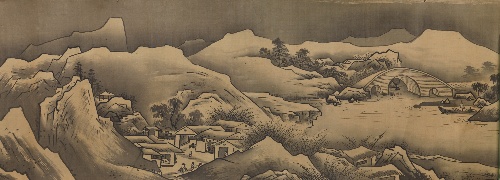
Artist: Unkoku Tōban
Artist bio: Japanese, 1633–1724
Date: 17th century
Object type: Handscroll
Classification: Paintings
Medium: Handscroll; ink on silk
Culture: Japan
Period: Edo period (1615–1868)
Dimensions: Image: 12 3/4 × 19 5/8 in. (32.4 × 49.8 cm)
Department: Asian Art
Credit line: Mary Griggs Burke Collection, Gift of the Mary and Jackson Burke Foundation, 2015
Accession year: 2015
Repository: Metropolitan Museum of Art, New York, NY
Tags: Bridges|Landscapes